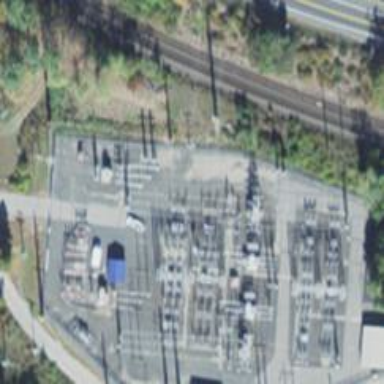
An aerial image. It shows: Switch for power supply.